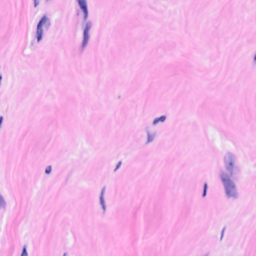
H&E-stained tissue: Breast